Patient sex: M
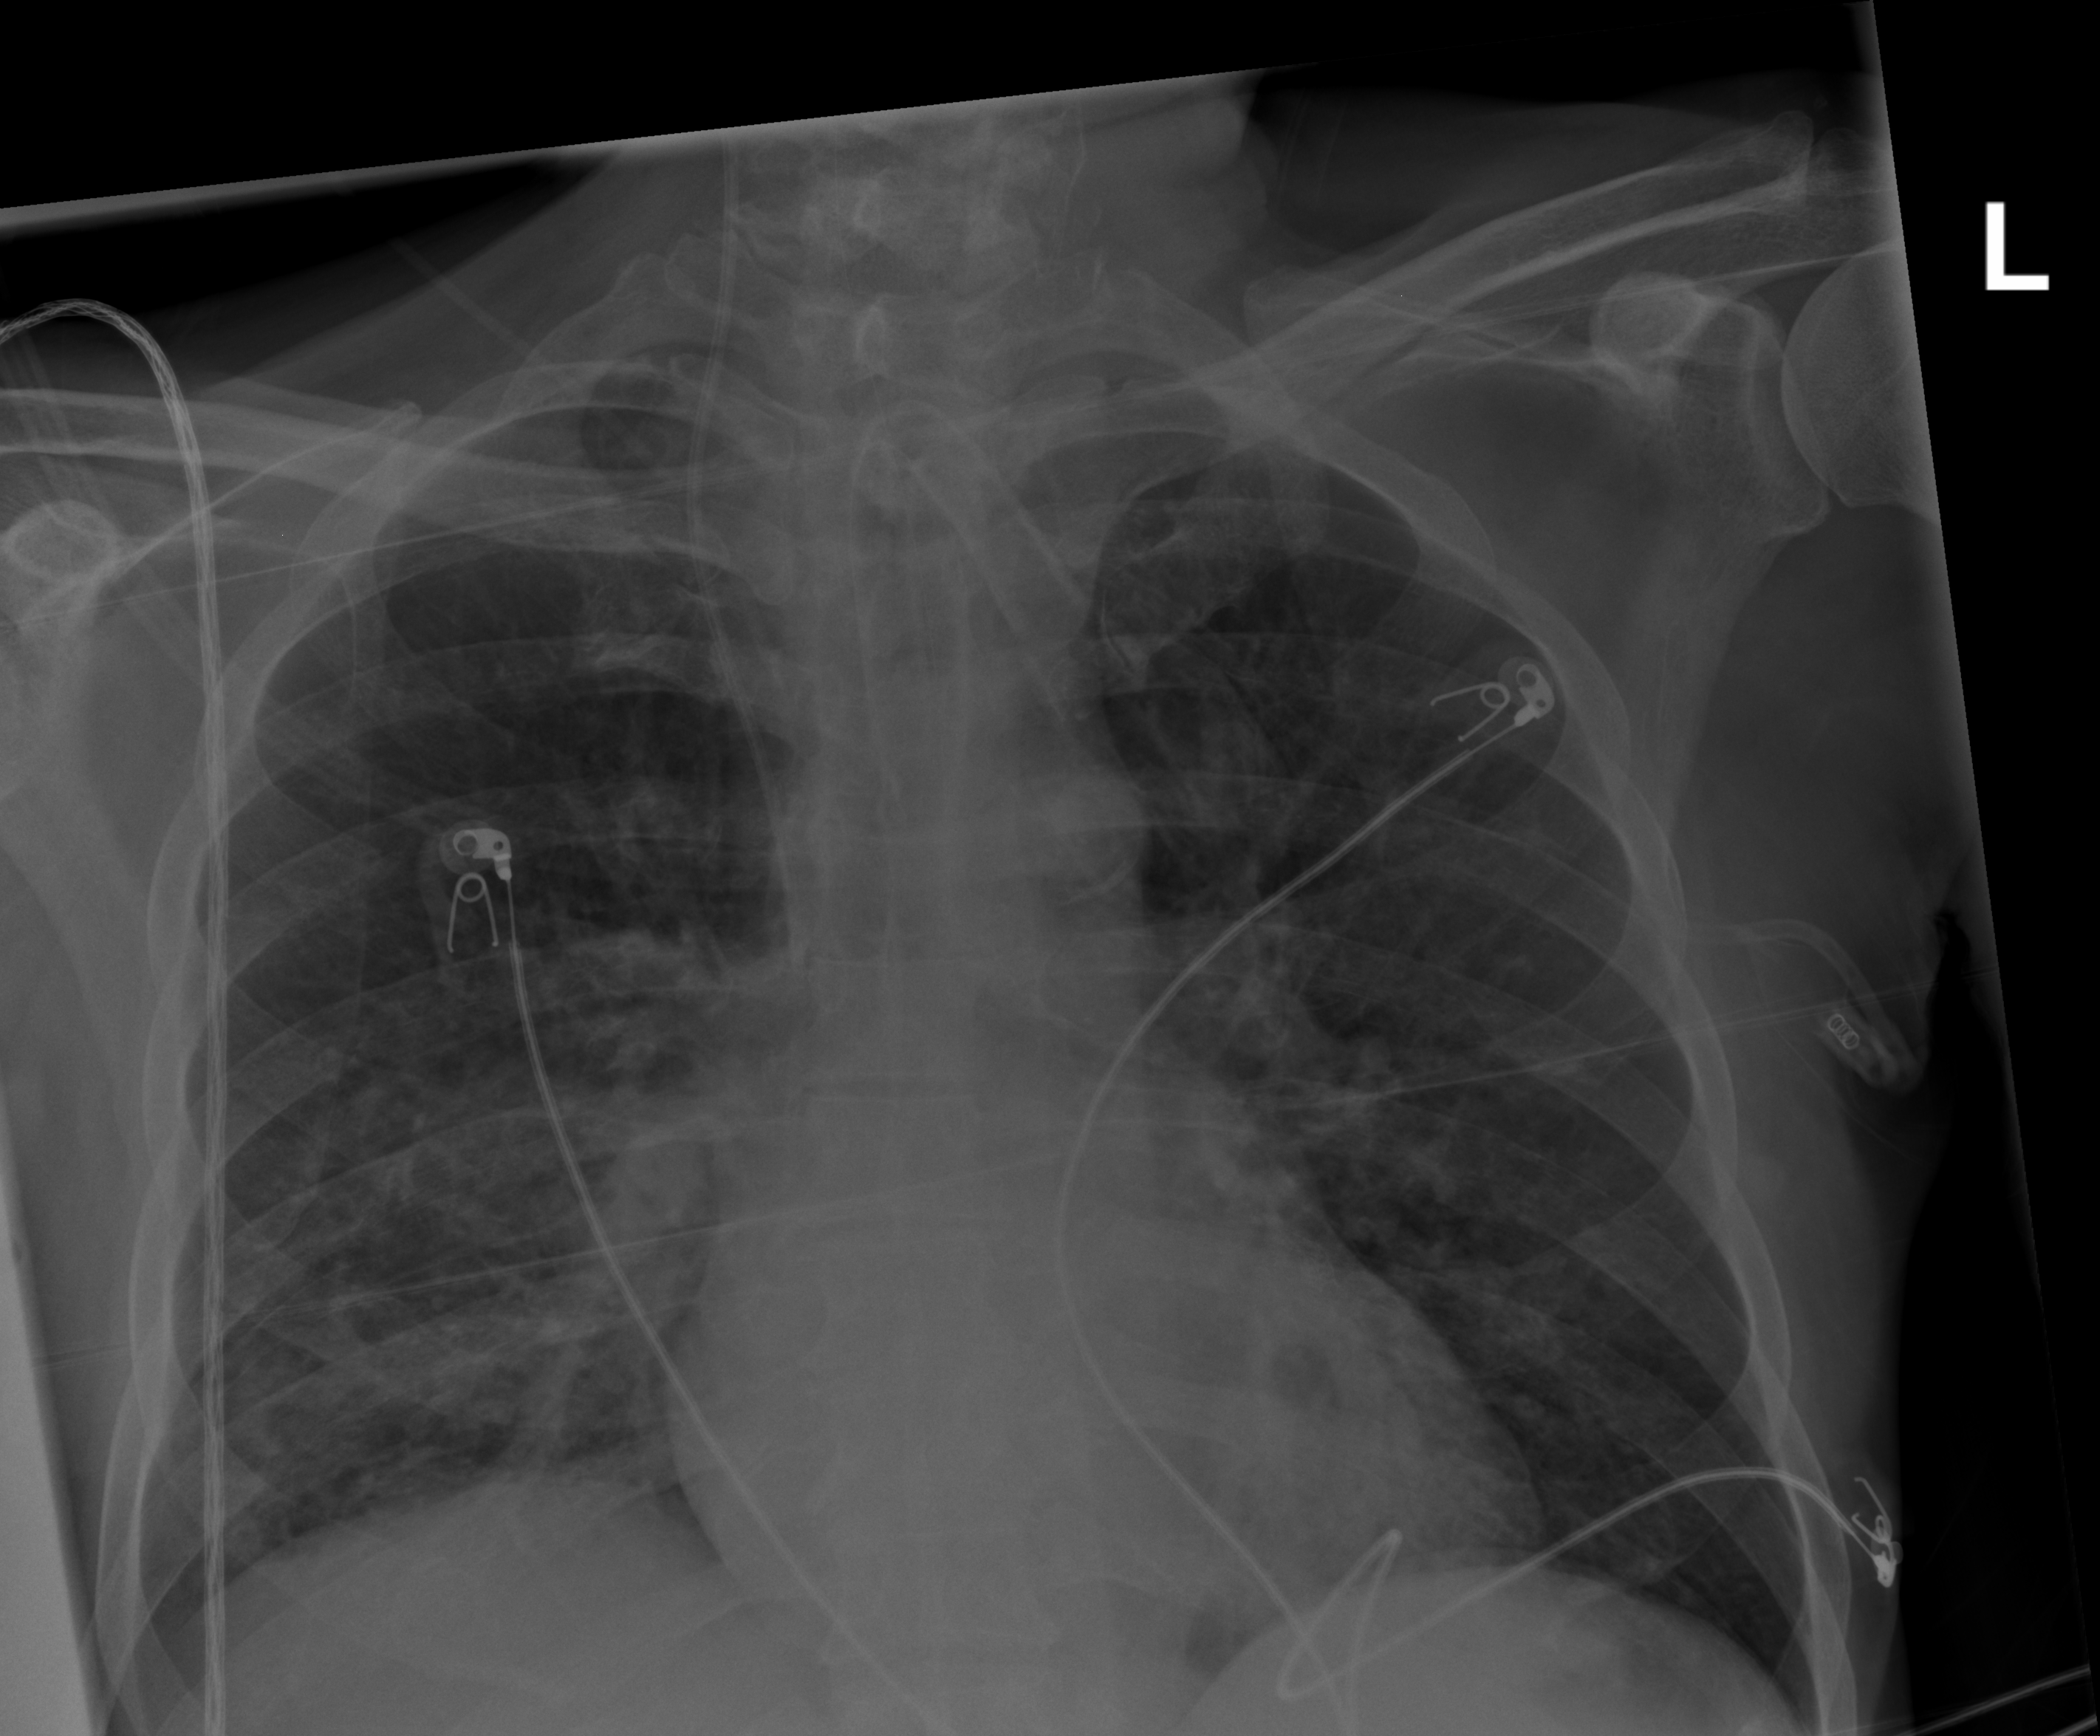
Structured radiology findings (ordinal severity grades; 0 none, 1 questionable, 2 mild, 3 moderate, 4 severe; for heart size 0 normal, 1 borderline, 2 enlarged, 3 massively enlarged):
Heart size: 0
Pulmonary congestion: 0
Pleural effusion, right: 2
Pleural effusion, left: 0
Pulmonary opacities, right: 3
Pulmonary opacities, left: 2
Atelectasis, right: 2
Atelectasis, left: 2